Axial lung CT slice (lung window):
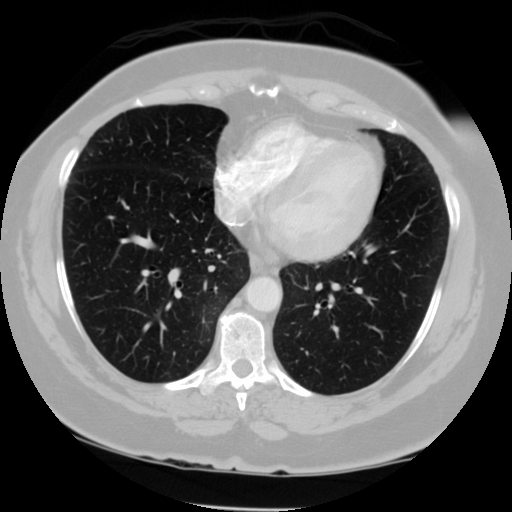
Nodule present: no